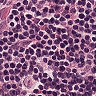
Metastatic tissue present: no